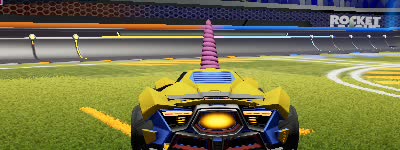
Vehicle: werewolf